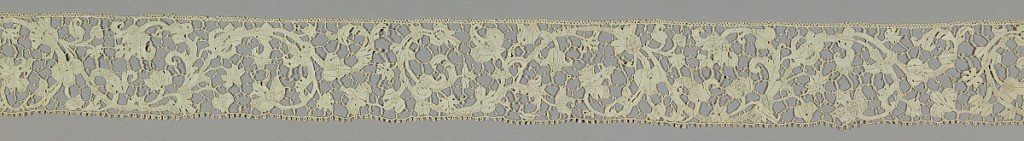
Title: Border
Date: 17th century
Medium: linen Technique: needle lace
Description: Border of Plat Point de Venise with a swirling floral and foliated branch connected by brides picotées. Toilé showing gaze quadrillée and portes.